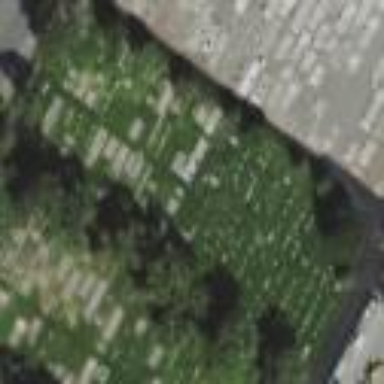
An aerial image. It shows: Sector of the cemetery.